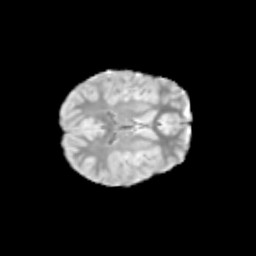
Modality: T2w
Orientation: axial
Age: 9
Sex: female
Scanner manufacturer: siemens
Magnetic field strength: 3 T
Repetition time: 3.8 s
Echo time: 0.07 s